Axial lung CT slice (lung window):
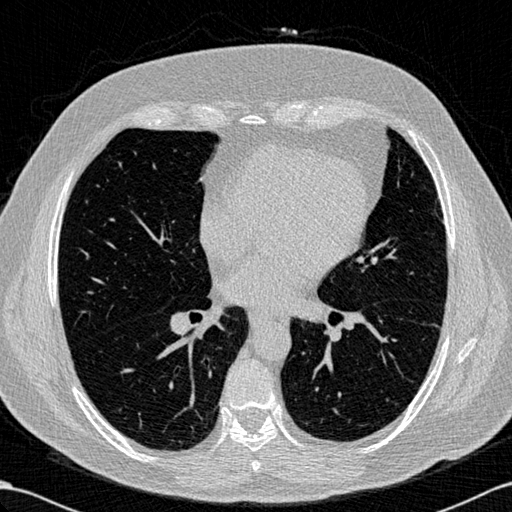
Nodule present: no